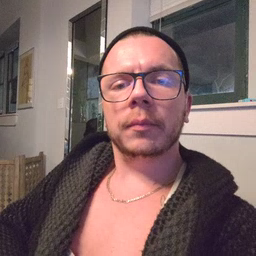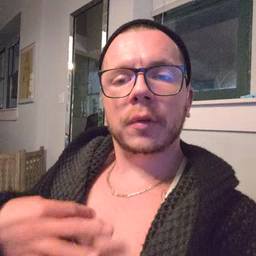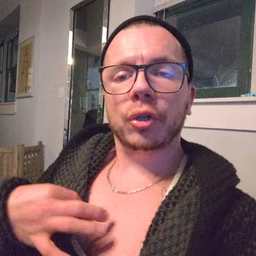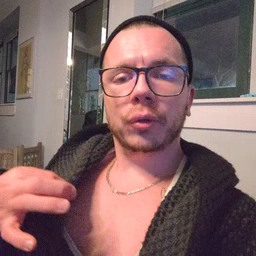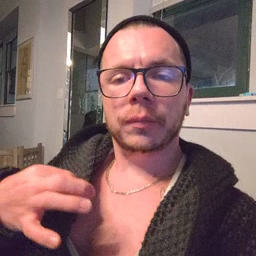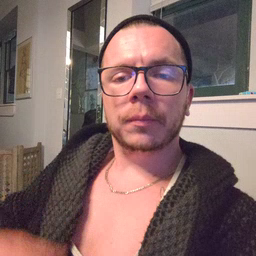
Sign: shirt